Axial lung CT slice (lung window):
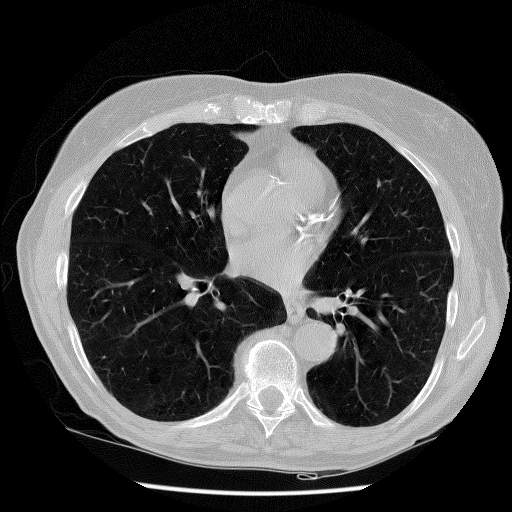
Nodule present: no